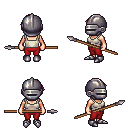
a pixel art fantasy rpg character, female body template, human, light skin, white pirate shirt, red pants, white blonde long mohawk hairstyle, metal helm, metal boots, spear, four views (front, back, left, right), 2x2 character sprite sheet, small pixel art, hard edges, no anti-aliasing